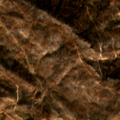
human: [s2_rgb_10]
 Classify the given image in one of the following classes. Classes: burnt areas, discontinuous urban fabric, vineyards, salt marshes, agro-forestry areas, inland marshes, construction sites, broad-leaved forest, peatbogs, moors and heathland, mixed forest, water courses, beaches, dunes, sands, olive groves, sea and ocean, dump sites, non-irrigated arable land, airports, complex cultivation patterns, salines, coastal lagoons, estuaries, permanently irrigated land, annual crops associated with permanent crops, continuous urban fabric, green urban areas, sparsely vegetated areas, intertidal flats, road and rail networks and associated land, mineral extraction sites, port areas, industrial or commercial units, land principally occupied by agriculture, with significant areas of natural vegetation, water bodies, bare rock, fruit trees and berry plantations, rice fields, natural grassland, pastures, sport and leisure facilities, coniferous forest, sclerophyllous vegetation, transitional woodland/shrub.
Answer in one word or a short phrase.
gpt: coniferous forest